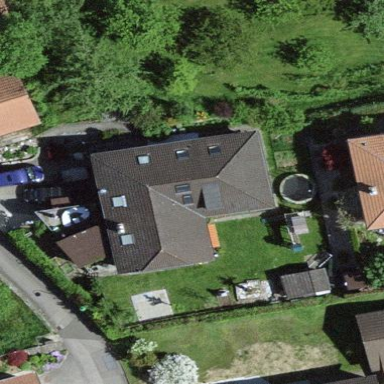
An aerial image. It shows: Residential building.